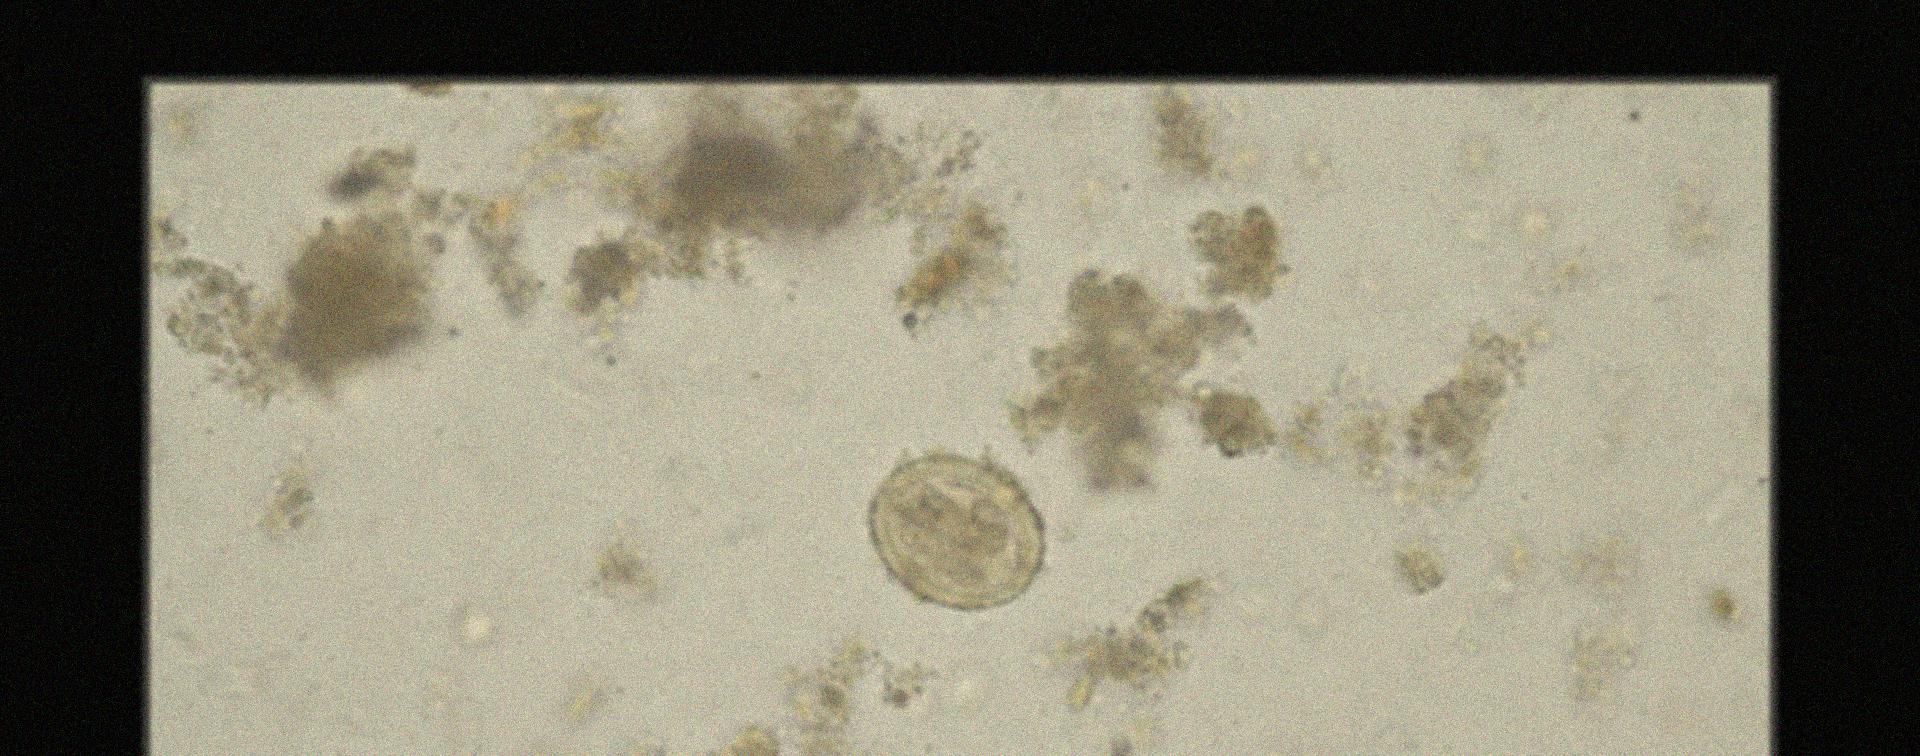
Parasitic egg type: Ascaris lumbricoides